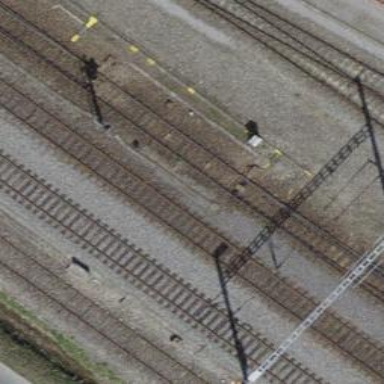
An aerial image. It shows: Railway switch.